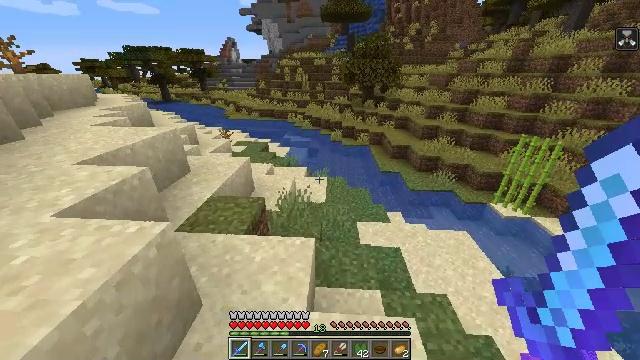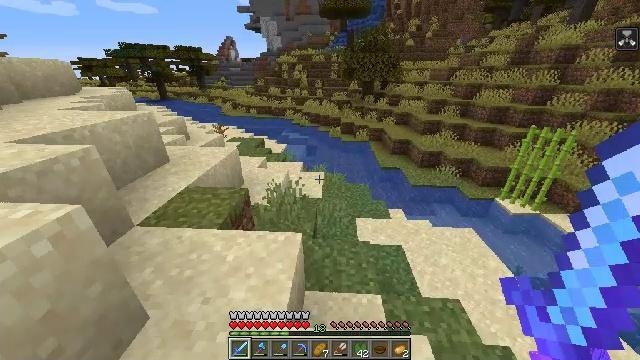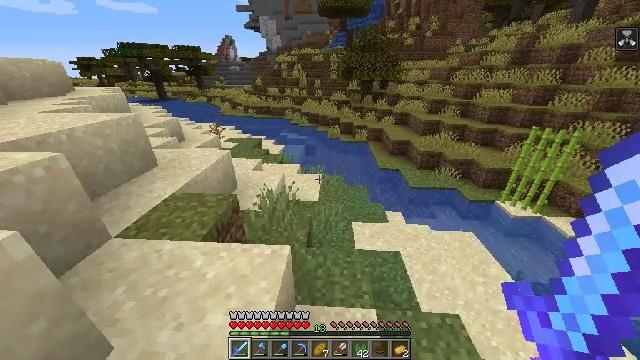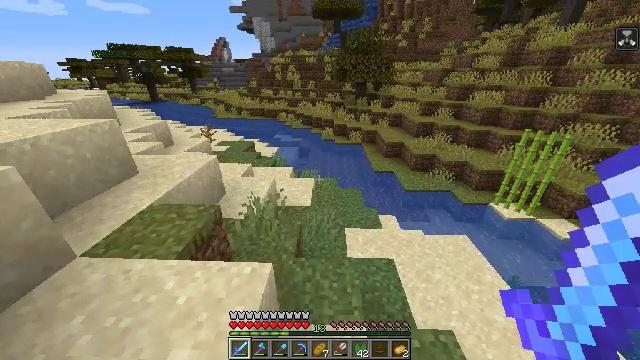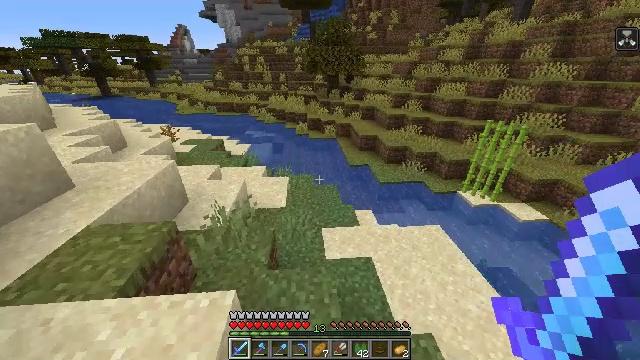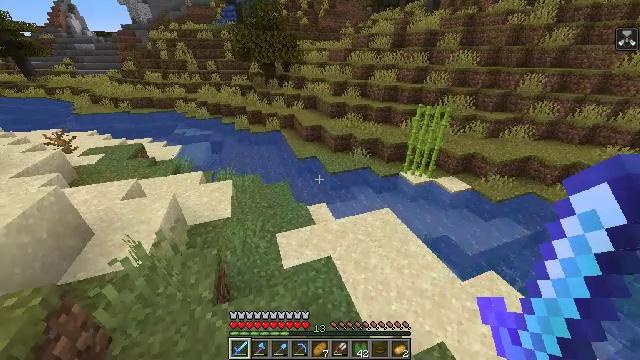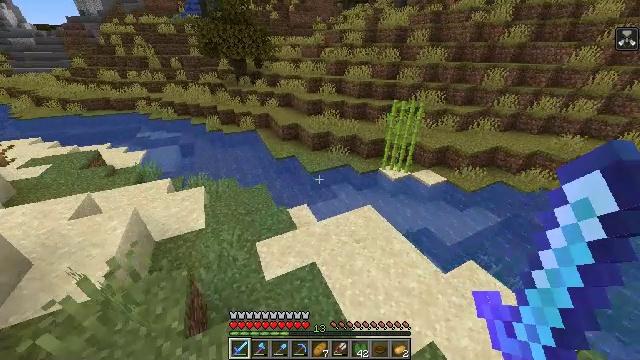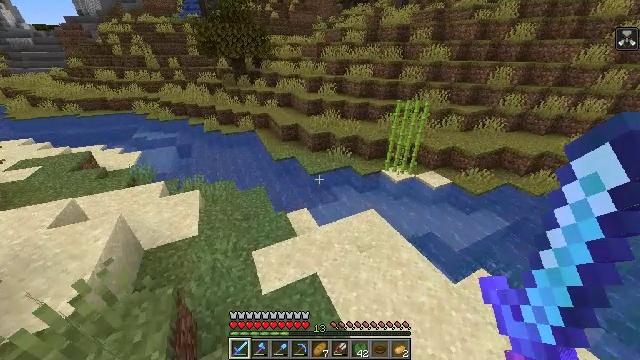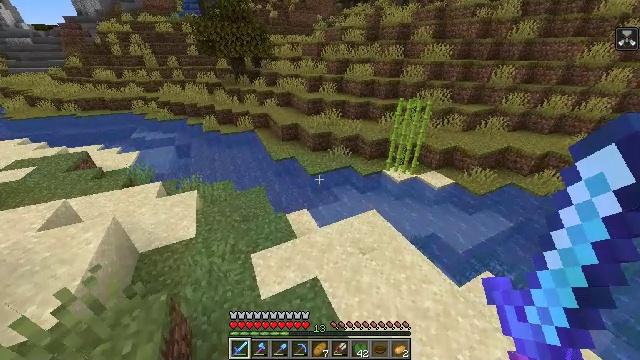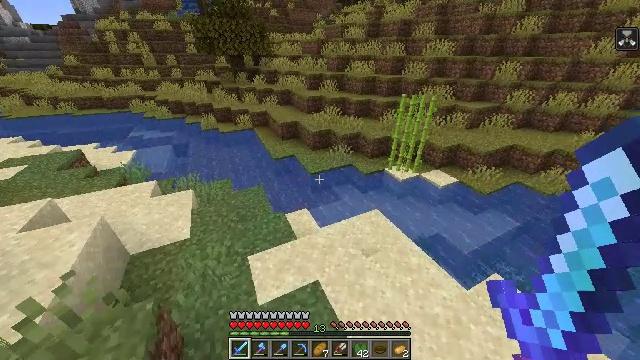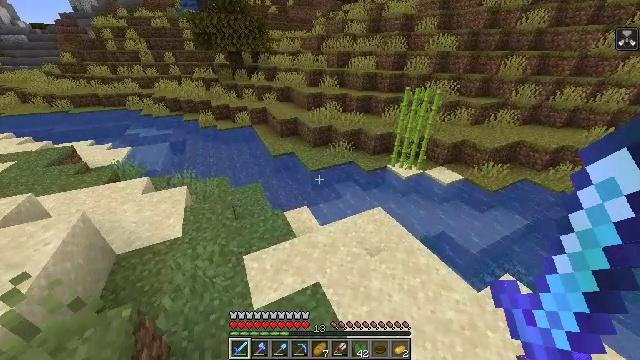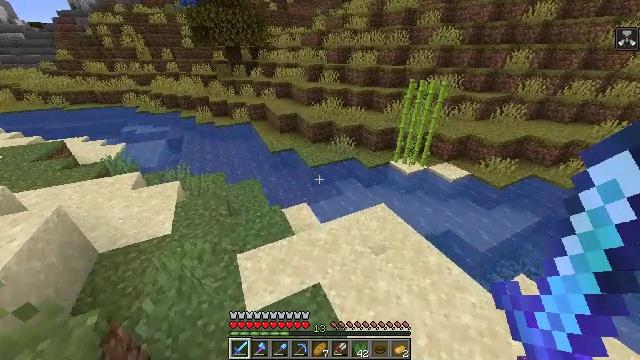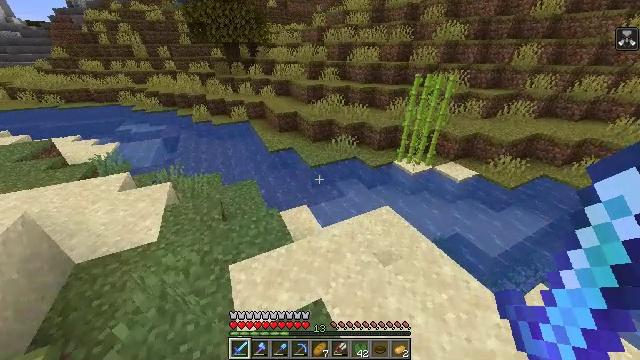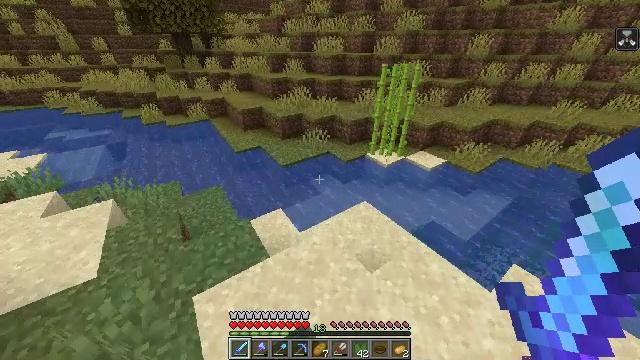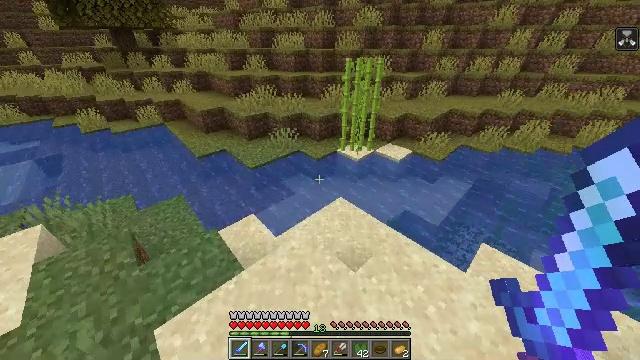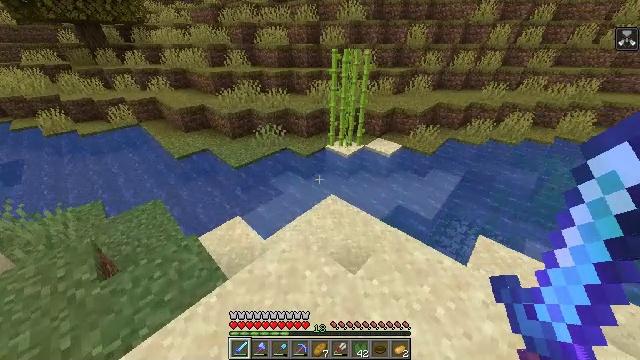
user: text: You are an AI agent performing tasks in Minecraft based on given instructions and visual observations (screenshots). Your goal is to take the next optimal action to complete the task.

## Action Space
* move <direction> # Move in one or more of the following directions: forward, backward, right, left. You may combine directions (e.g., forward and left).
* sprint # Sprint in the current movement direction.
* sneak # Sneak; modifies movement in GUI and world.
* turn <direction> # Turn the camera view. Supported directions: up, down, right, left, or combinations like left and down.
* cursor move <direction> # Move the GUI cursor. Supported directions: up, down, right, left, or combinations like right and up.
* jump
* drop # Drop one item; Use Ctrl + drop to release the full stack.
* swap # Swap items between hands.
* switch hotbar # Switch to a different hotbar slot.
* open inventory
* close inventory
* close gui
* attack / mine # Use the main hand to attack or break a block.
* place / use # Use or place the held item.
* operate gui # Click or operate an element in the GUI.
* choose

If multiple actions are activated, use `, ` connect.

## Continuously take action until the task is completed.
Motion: motion action
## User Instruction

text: Remove a bowl from the inventory.
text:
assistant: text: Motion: move forward and move right
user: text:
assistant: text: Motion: move forward and move right
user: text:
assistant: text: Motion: move forward, turn right
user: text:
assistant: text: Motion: move forward, turn right and down
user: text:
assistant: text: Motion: move forward, turn right and down
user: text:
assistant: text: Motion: move forward, turn right
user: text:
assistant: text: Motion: move forward
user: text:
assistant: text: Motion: move forward
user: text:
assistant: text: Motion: move forward
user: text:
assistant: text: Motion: move forward
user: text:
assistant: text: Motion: move forward
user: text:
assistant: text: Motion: move forward
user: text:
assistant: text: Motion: move forward, turn right and down
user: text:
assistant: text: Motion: move forward, turn right
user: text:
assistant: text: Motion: move forward, turn right
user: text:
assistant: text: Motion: move forward
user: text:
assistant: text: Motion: move forward
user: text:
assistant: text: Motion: move forward
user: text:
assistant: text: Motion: move forward
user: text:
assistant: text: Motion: move forward
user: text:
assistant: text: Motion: move forward, turn right and up
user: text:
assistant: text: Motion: move forward
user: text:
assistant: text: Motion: move forward
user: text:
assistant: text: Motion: move forward
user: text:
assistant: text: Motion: move forward
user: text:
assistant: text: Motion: move forward
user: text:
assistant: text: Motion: move forward
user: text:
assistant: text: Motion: move forward
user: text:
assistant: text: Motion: move forward
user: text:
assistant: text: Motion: move forward, turn right and up